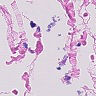
Metastatic tissue present: no